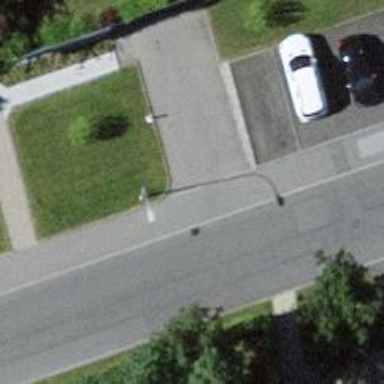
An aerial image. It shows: Kerb barrier.